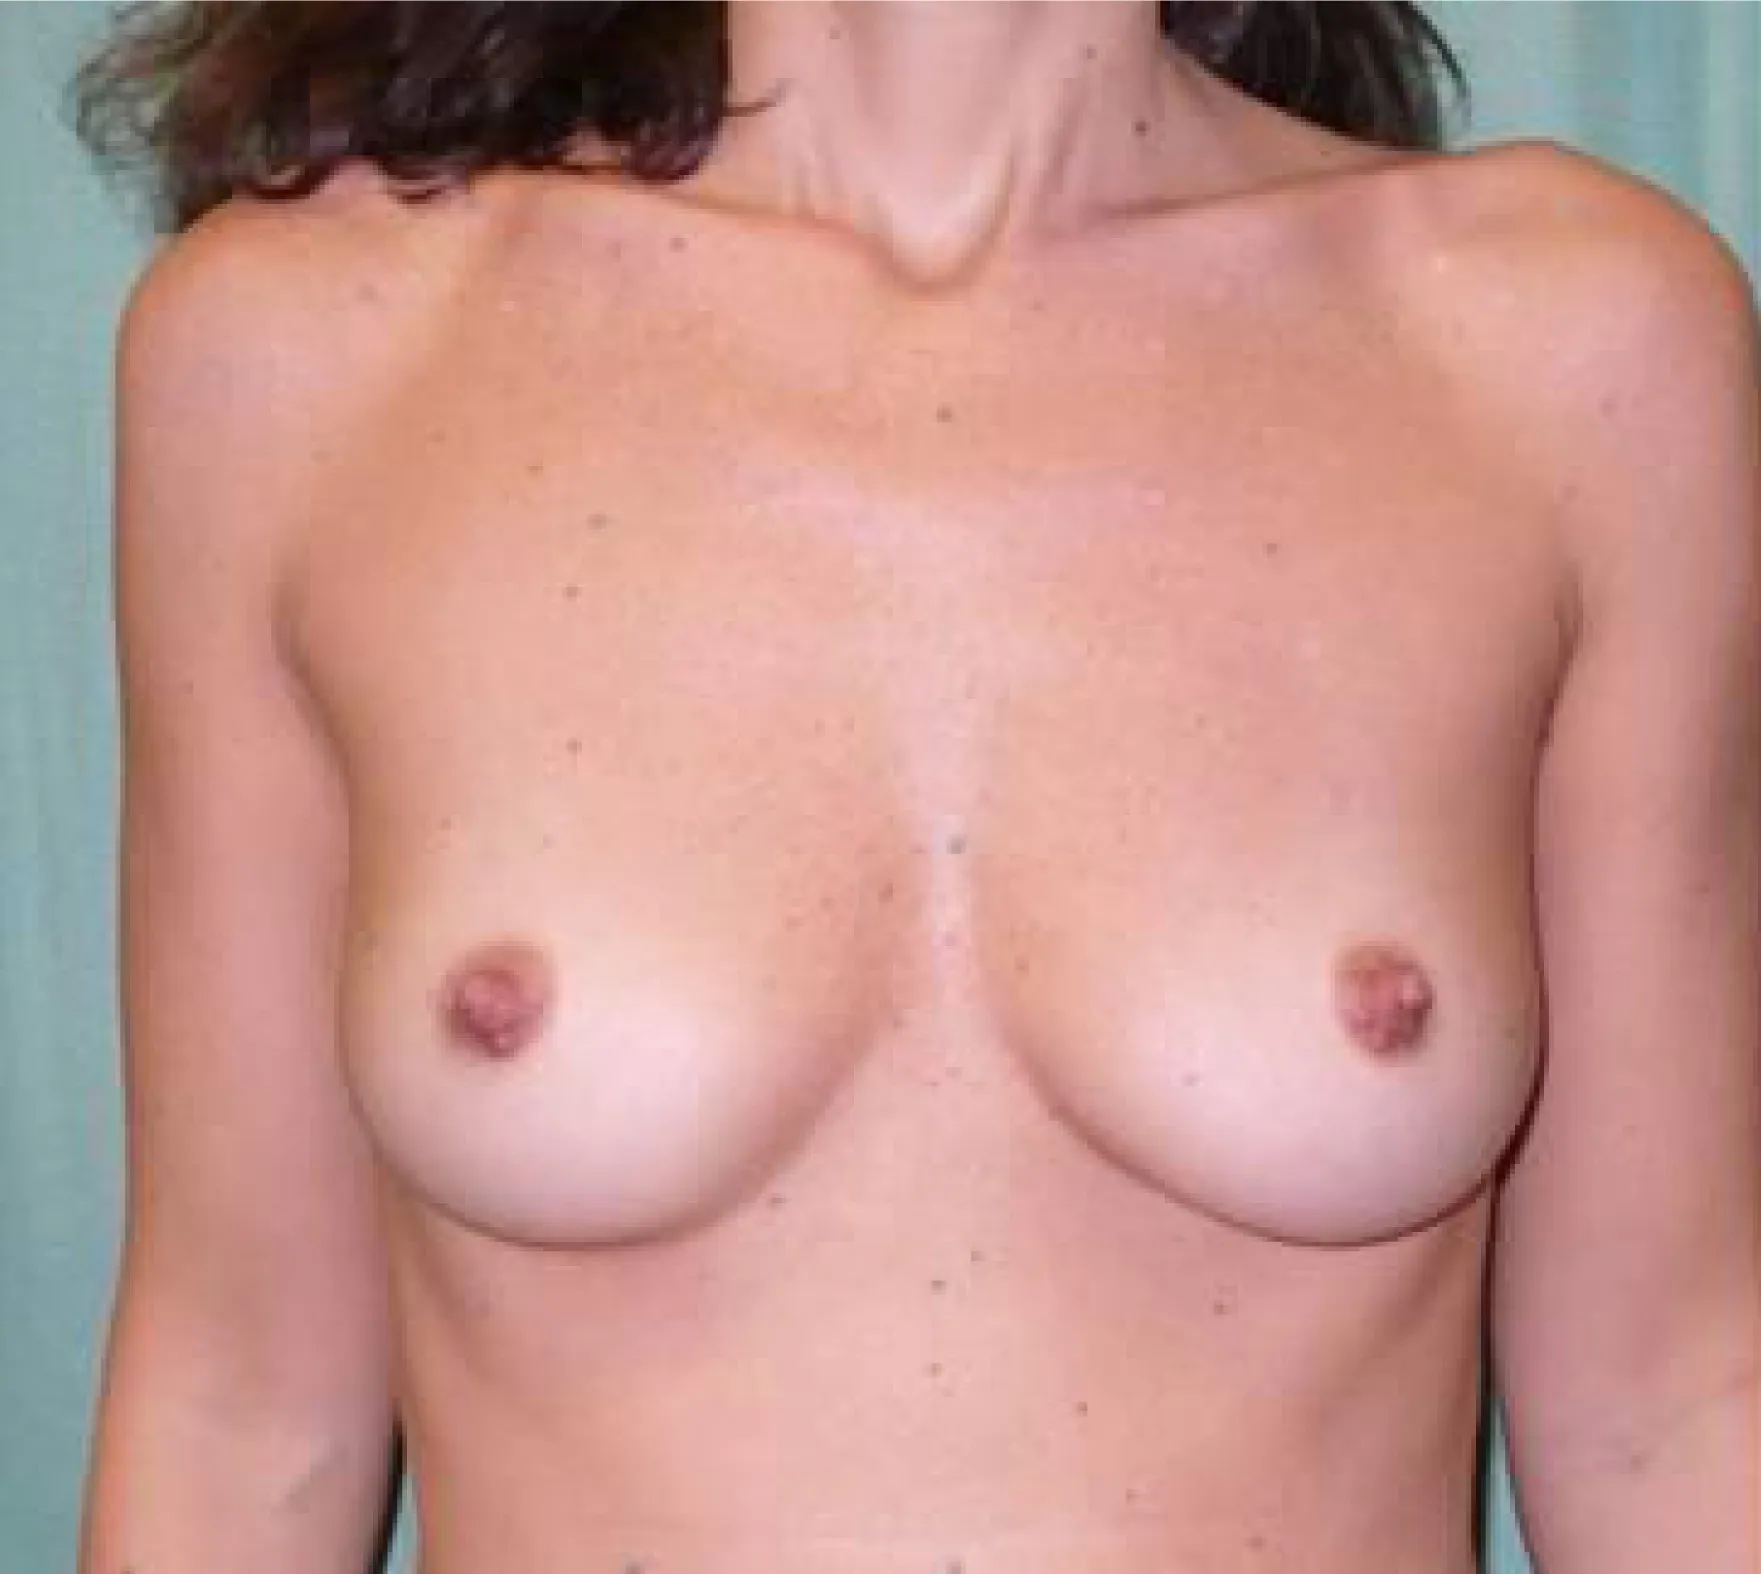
A 37-year-old patient before bilateral NASM (preoperative view).
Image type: medical_photograph (other_medical_photograph)